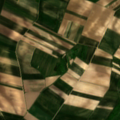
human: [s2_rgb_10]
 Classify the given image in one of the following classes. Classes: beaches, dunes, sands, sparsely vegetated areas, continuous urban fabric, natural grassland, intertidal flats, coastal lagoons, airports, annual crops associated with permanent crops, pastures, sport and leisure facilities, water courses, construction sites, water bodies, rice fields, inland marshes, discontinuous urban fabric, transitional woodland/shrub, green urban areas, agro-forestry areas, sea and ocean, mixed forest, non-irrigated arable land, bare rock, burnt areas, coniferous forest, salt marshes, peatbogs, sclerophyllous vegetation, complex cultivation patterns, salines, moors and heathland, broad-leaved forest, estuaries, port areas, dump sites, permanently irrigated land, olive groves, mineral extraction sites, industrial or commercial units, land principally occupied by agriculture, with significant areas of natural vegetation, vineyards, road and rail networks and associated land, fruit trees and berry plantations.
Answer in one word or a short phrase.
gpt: non-irrigated arable land, complex cultivation patterns, broad-leaved forest